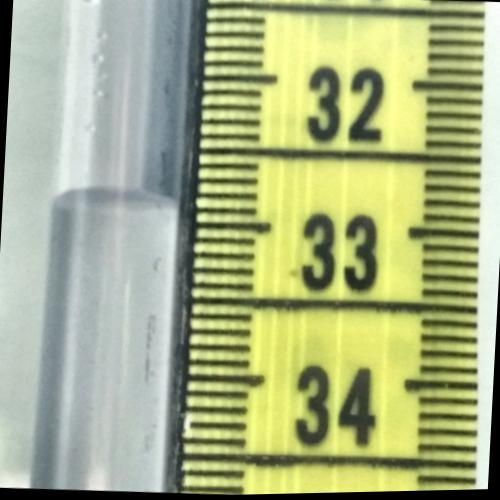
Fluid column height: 32.8 cm